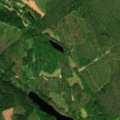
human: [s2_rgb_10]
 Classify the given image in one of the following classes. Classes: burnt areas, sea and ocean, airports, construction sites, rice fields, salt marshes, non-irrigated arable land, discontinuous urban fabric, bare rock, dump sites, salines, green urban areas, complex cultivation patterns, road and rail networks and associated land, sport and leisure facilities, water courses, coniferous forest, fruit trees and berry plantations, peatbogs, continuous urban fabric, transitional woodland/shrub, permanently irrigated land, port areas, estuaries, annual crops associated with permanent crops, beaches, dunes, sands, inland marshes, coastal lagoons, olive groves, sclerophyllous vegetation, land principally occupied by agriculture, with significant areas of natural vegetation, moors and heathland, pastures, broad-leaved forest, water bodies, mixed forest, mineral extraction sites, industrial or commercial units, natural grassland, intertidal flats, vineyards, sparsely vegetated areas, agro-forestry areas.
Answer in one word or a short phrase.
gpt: coniferous forest, mixed forest, transitional woodland/shrub